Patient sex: M
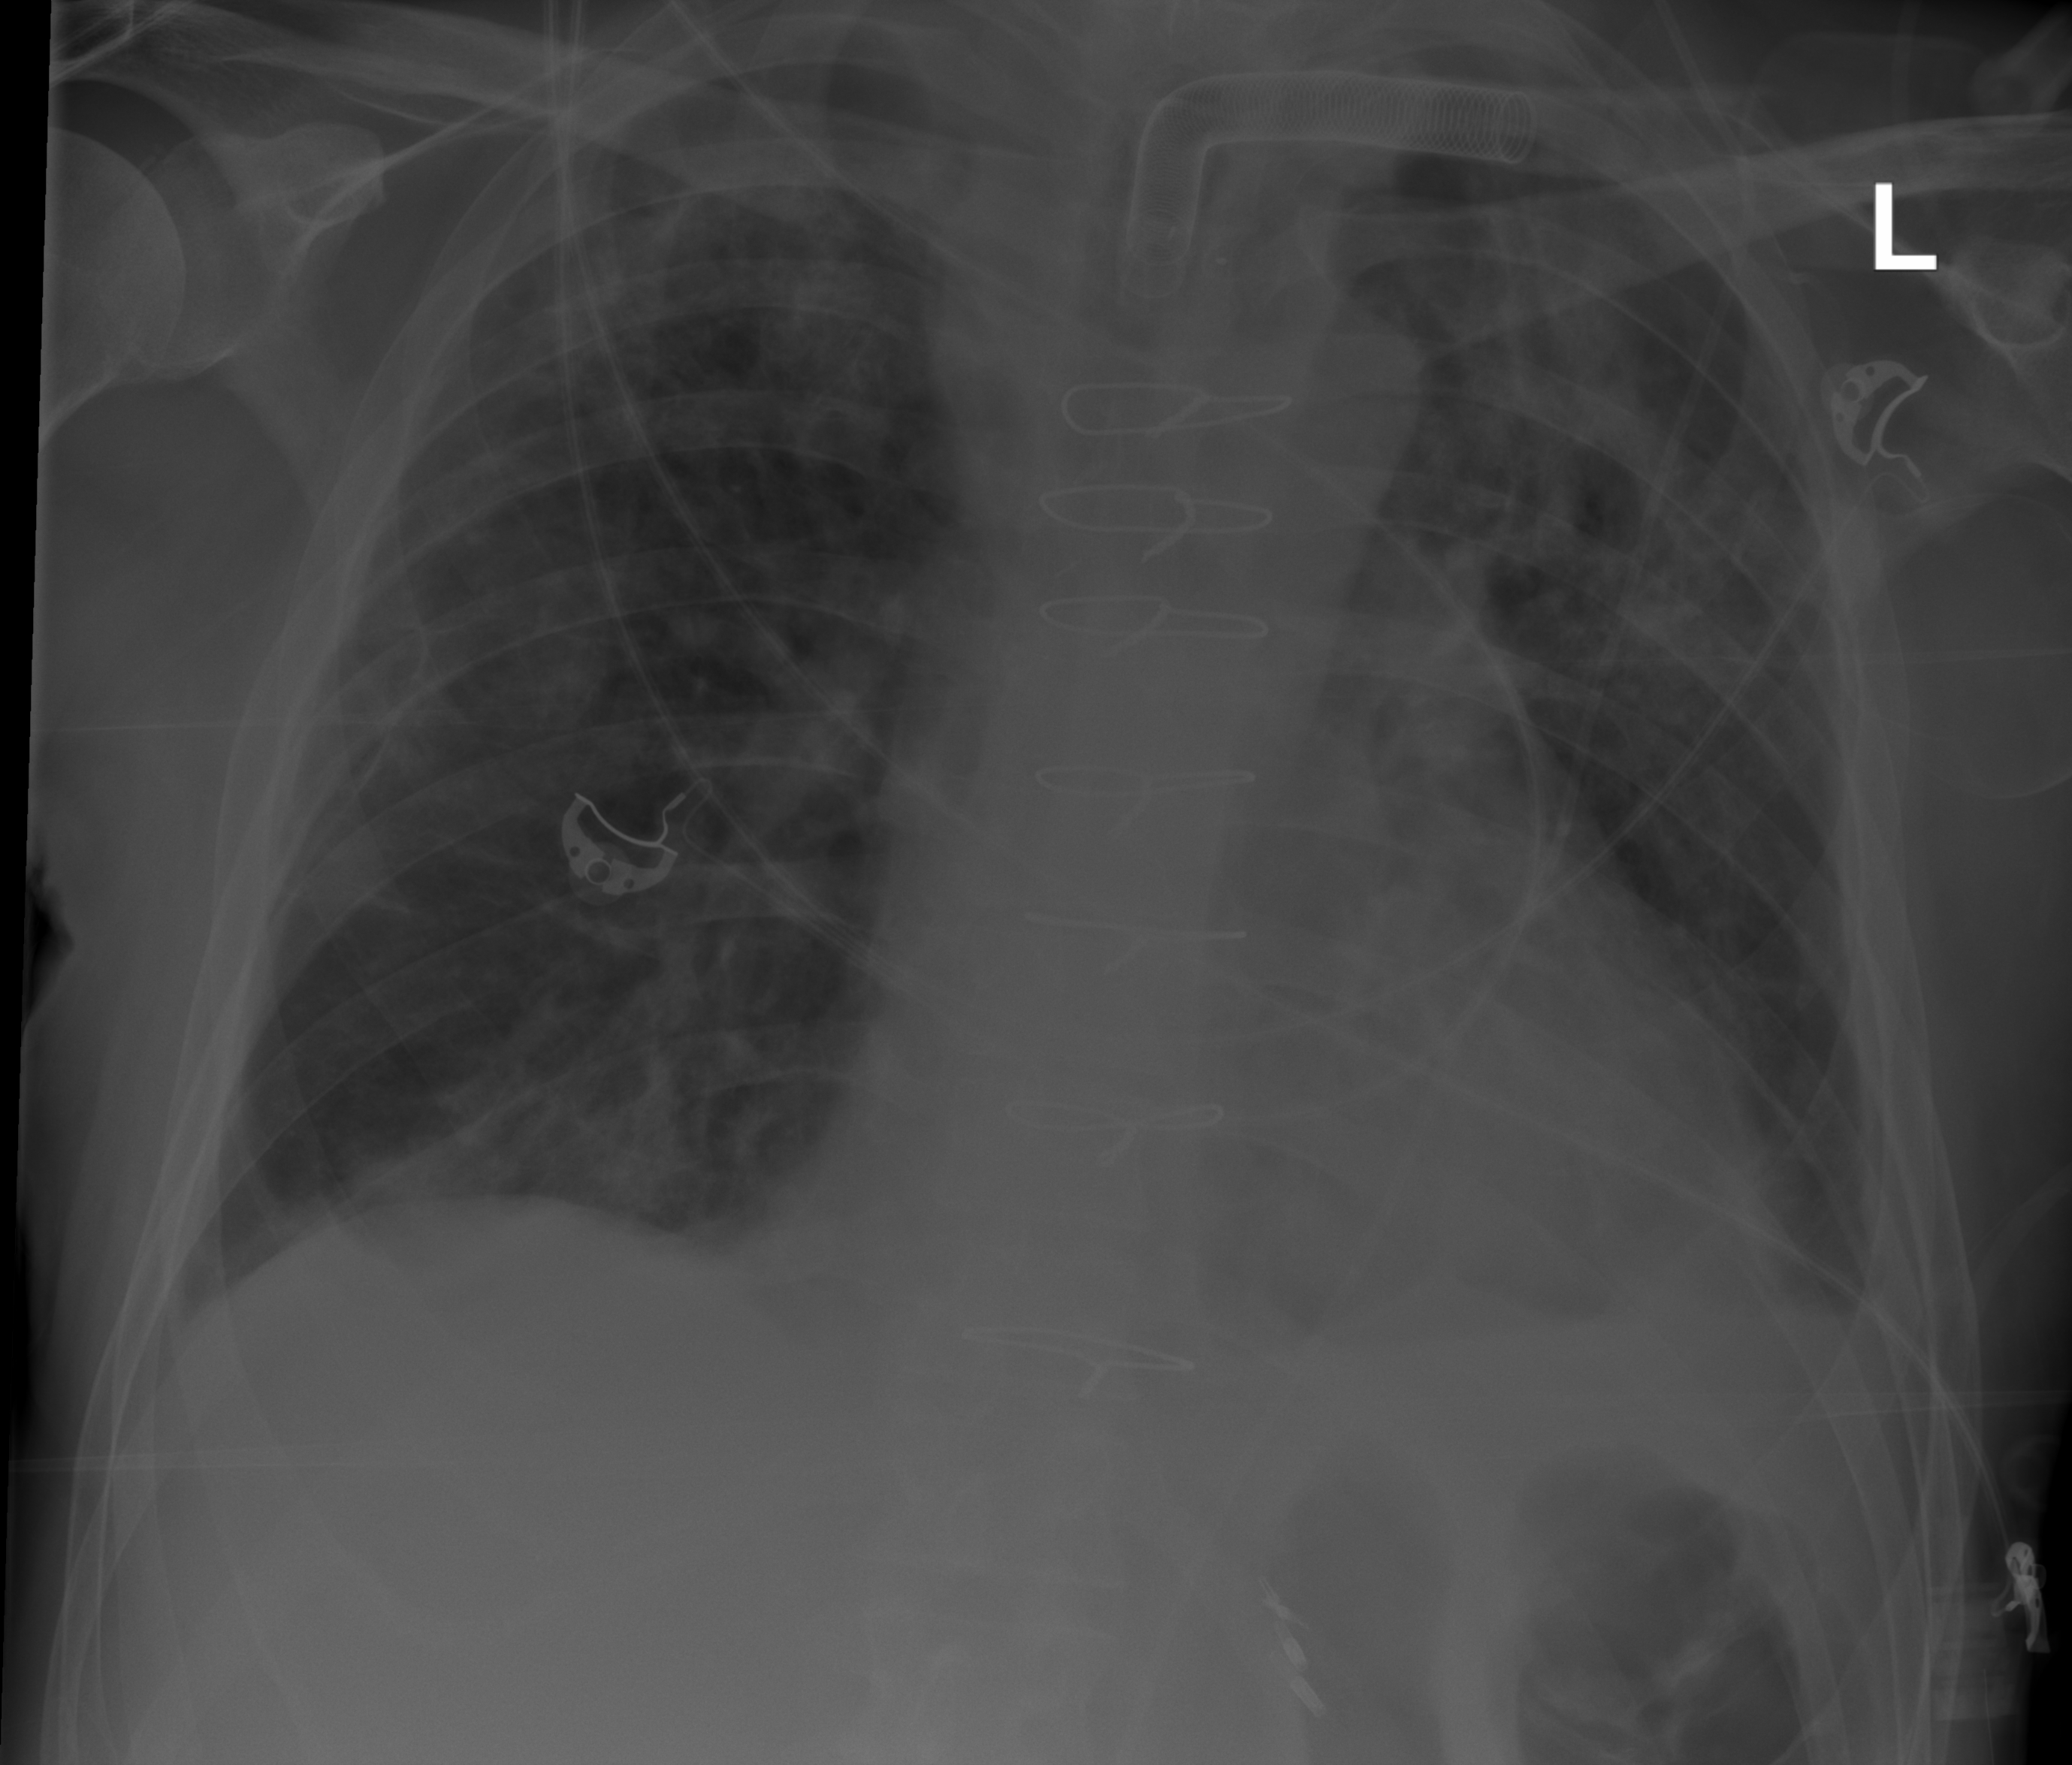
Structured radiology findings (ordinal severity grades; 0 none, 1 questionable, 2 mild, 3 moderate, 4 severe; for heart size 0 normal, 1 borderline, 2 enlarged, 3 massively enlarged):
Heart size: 2
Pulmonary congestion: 2
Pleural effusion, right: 2
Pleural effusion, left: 2
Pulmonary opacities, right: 2
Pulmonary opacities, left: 2
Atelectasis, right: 2
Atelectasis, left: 2